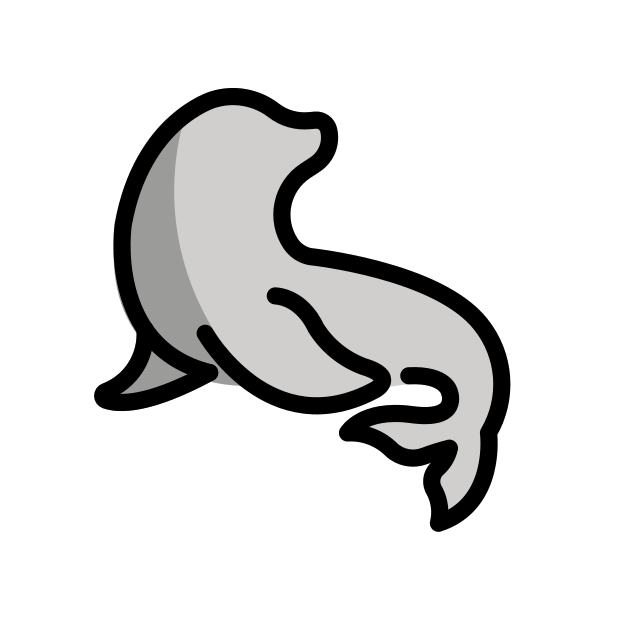
Emoji: 🦭
Name: seal
Unicode: 0x1f9ad